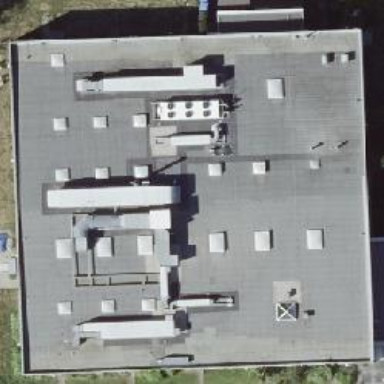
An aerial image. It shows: Industrial building.